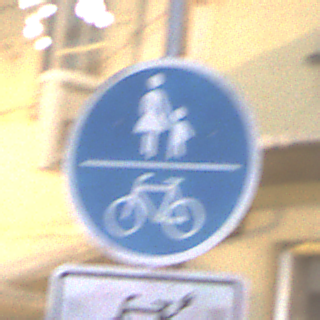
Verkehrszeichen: GemeinsamerGehUndRadweg
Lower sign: EinspurigeFahrzeugeFrei4
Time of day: Night
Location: Outdoor (Urban)
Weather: Overcast
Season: Winter
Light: Artificial